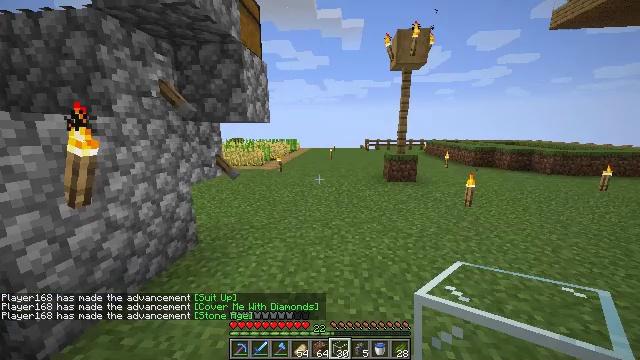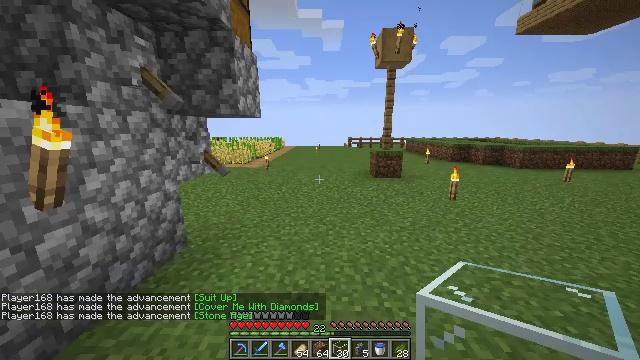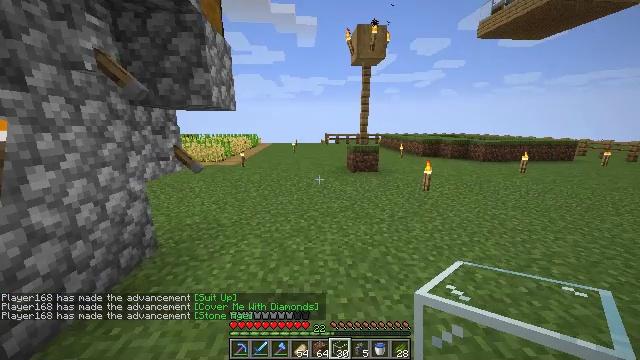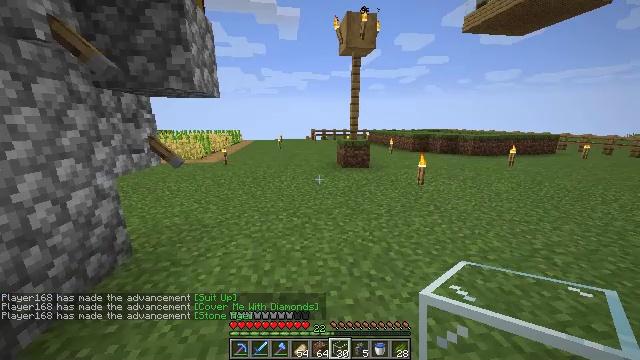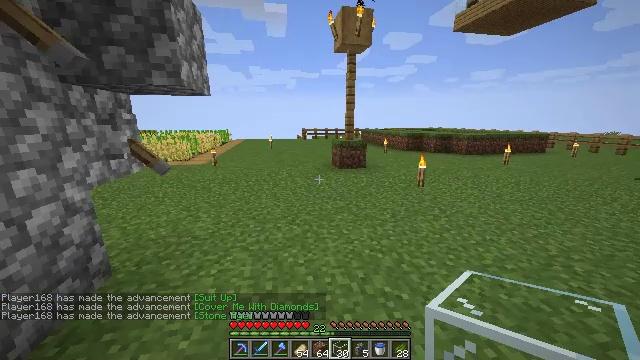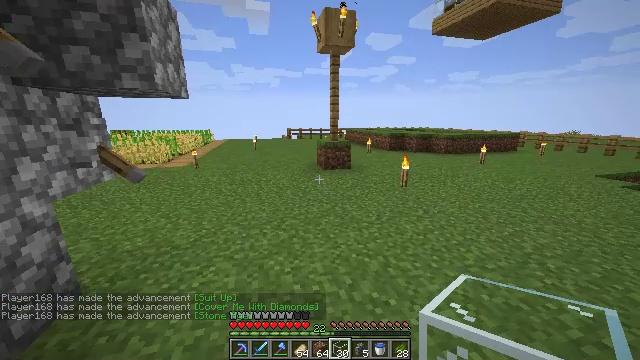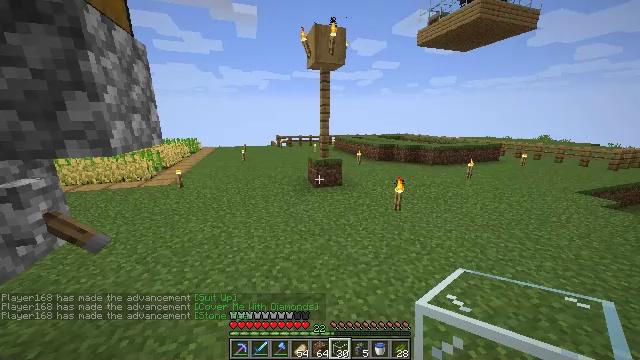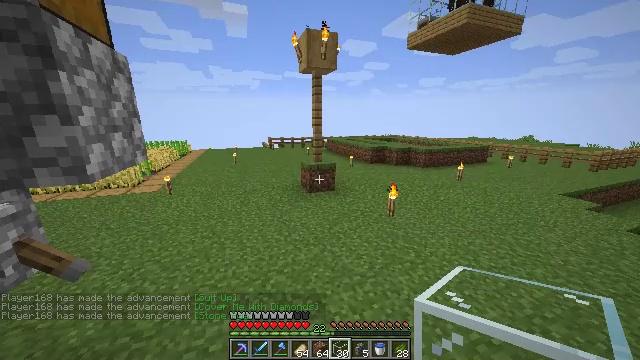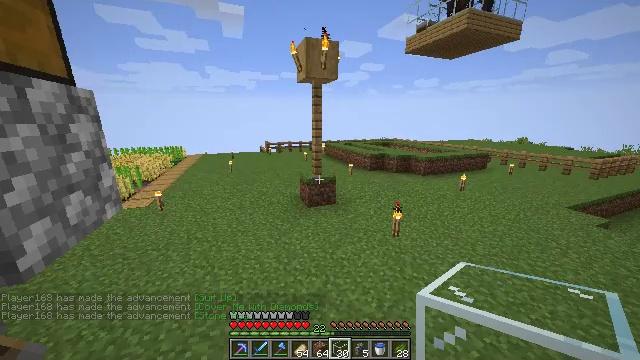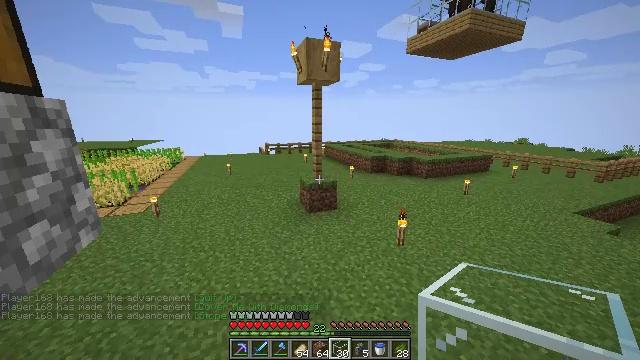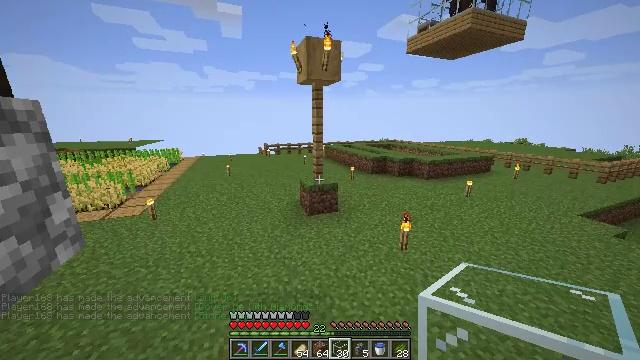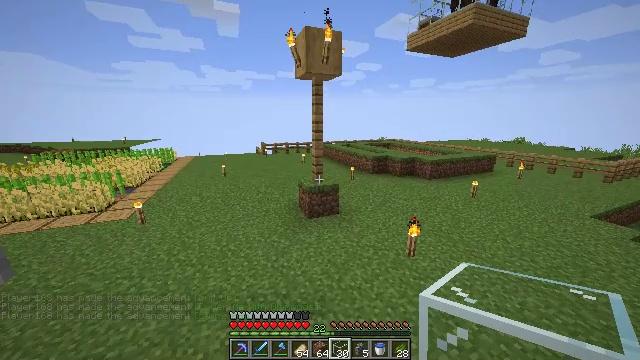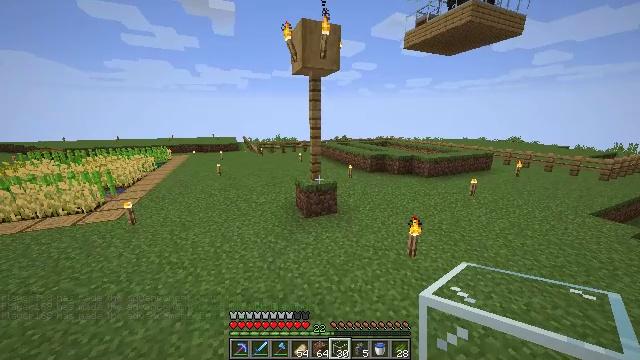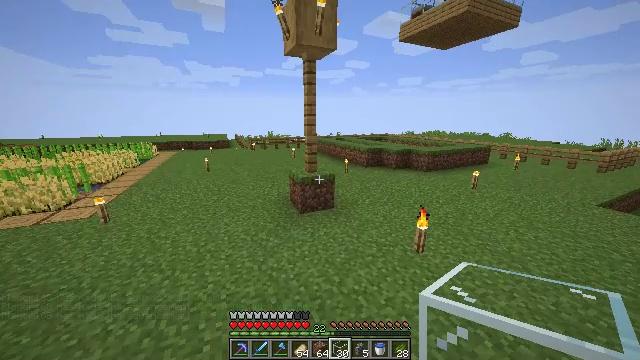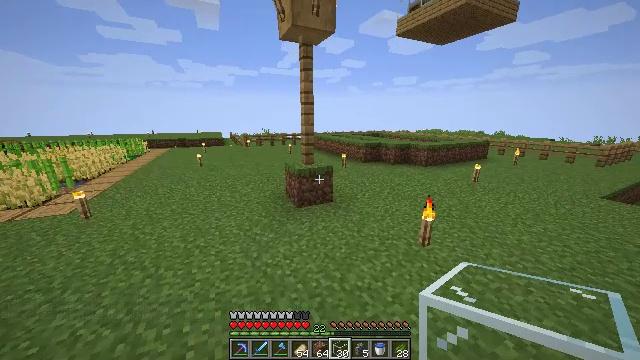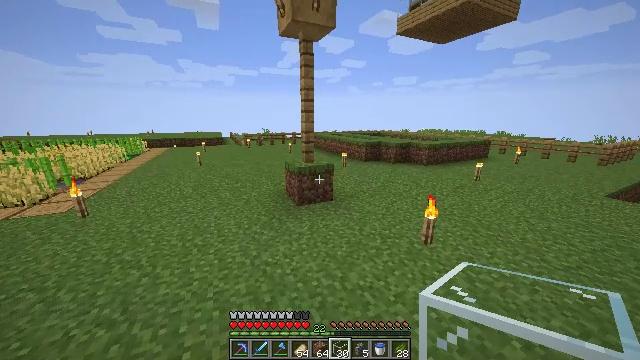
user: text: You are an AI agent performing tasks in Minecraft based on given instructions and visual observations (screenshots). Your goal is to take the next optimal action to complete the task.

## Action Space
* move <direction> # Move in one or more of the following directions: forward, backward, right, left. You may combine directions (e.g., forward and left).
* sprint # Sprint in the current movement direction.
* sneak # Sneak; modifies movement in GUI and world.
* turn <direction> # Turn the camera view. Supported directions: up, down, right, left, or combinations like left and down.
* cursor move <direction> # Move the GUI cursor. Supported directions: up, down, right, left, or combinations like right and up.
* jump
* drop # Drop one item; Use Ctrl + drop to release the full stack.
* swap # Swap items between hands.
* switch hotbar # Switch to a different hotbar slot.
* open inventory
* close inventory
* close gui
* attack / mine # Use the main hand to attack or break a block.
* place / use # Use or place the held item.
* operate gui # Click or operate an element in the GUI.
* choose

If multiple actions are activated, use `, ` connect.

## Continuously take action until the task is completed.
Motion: motion action
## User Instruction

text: Use a crafting table to create an emerald.
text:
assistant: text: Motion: move forward, turn right, jump
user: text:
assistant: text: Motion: move forward, sprint, turn right, jump
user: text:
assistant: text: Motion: move forward, sprint, turn right, jump
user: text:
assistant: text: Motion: move forward, sprint, turn right, jump
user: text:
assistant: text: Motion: move forward, sprint, turn right, jump
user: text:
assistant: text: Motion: move forward, sprint, turn right, jump
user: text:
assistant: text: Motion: move forward, turn right, jump
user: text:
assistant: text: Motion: move forward, jump
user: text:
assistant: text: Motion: move forward, jump
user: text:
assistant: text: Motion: move forward, jump
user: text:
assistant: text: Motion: move forward, jump
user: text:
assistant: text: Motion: move forward, jump
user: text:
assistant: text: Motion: move forward, turn right, jump
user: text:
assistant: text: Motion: move forward, sprint, turn right, jump
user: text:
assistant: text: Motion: move forward, sprint, jump
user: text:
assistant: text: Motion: move forward, sprint, jump
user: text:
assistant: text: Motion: move forward, sprint, turn left, jump
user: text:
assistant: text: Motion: move forward, sprint, turn left, jump
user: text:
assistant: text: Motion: move forward, sprint, turn left, jump
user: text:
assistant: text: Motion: move forward, turn left, jump
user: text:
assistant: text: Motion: move forward, turn left, jump
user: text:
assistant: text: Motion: move forward, turn left
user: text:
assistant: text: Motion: move forward
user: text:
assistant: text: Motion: move forward
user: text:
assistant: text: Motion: move forward
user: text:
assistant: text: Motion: move forward
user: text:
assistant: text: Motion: move forward, turn left
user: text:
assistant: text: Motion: move forward
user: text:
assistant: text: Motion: move forward, turn right
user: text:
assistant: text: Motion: move forward, turn right